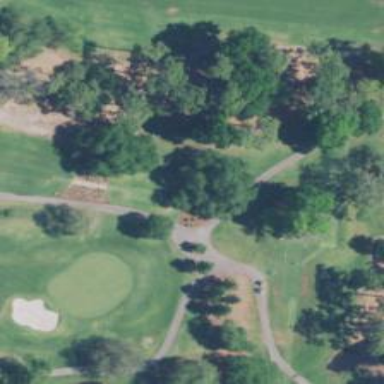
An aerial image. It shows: Path designated for golf carts.